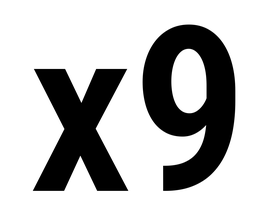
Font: Roboto_Condensed_SemiBold